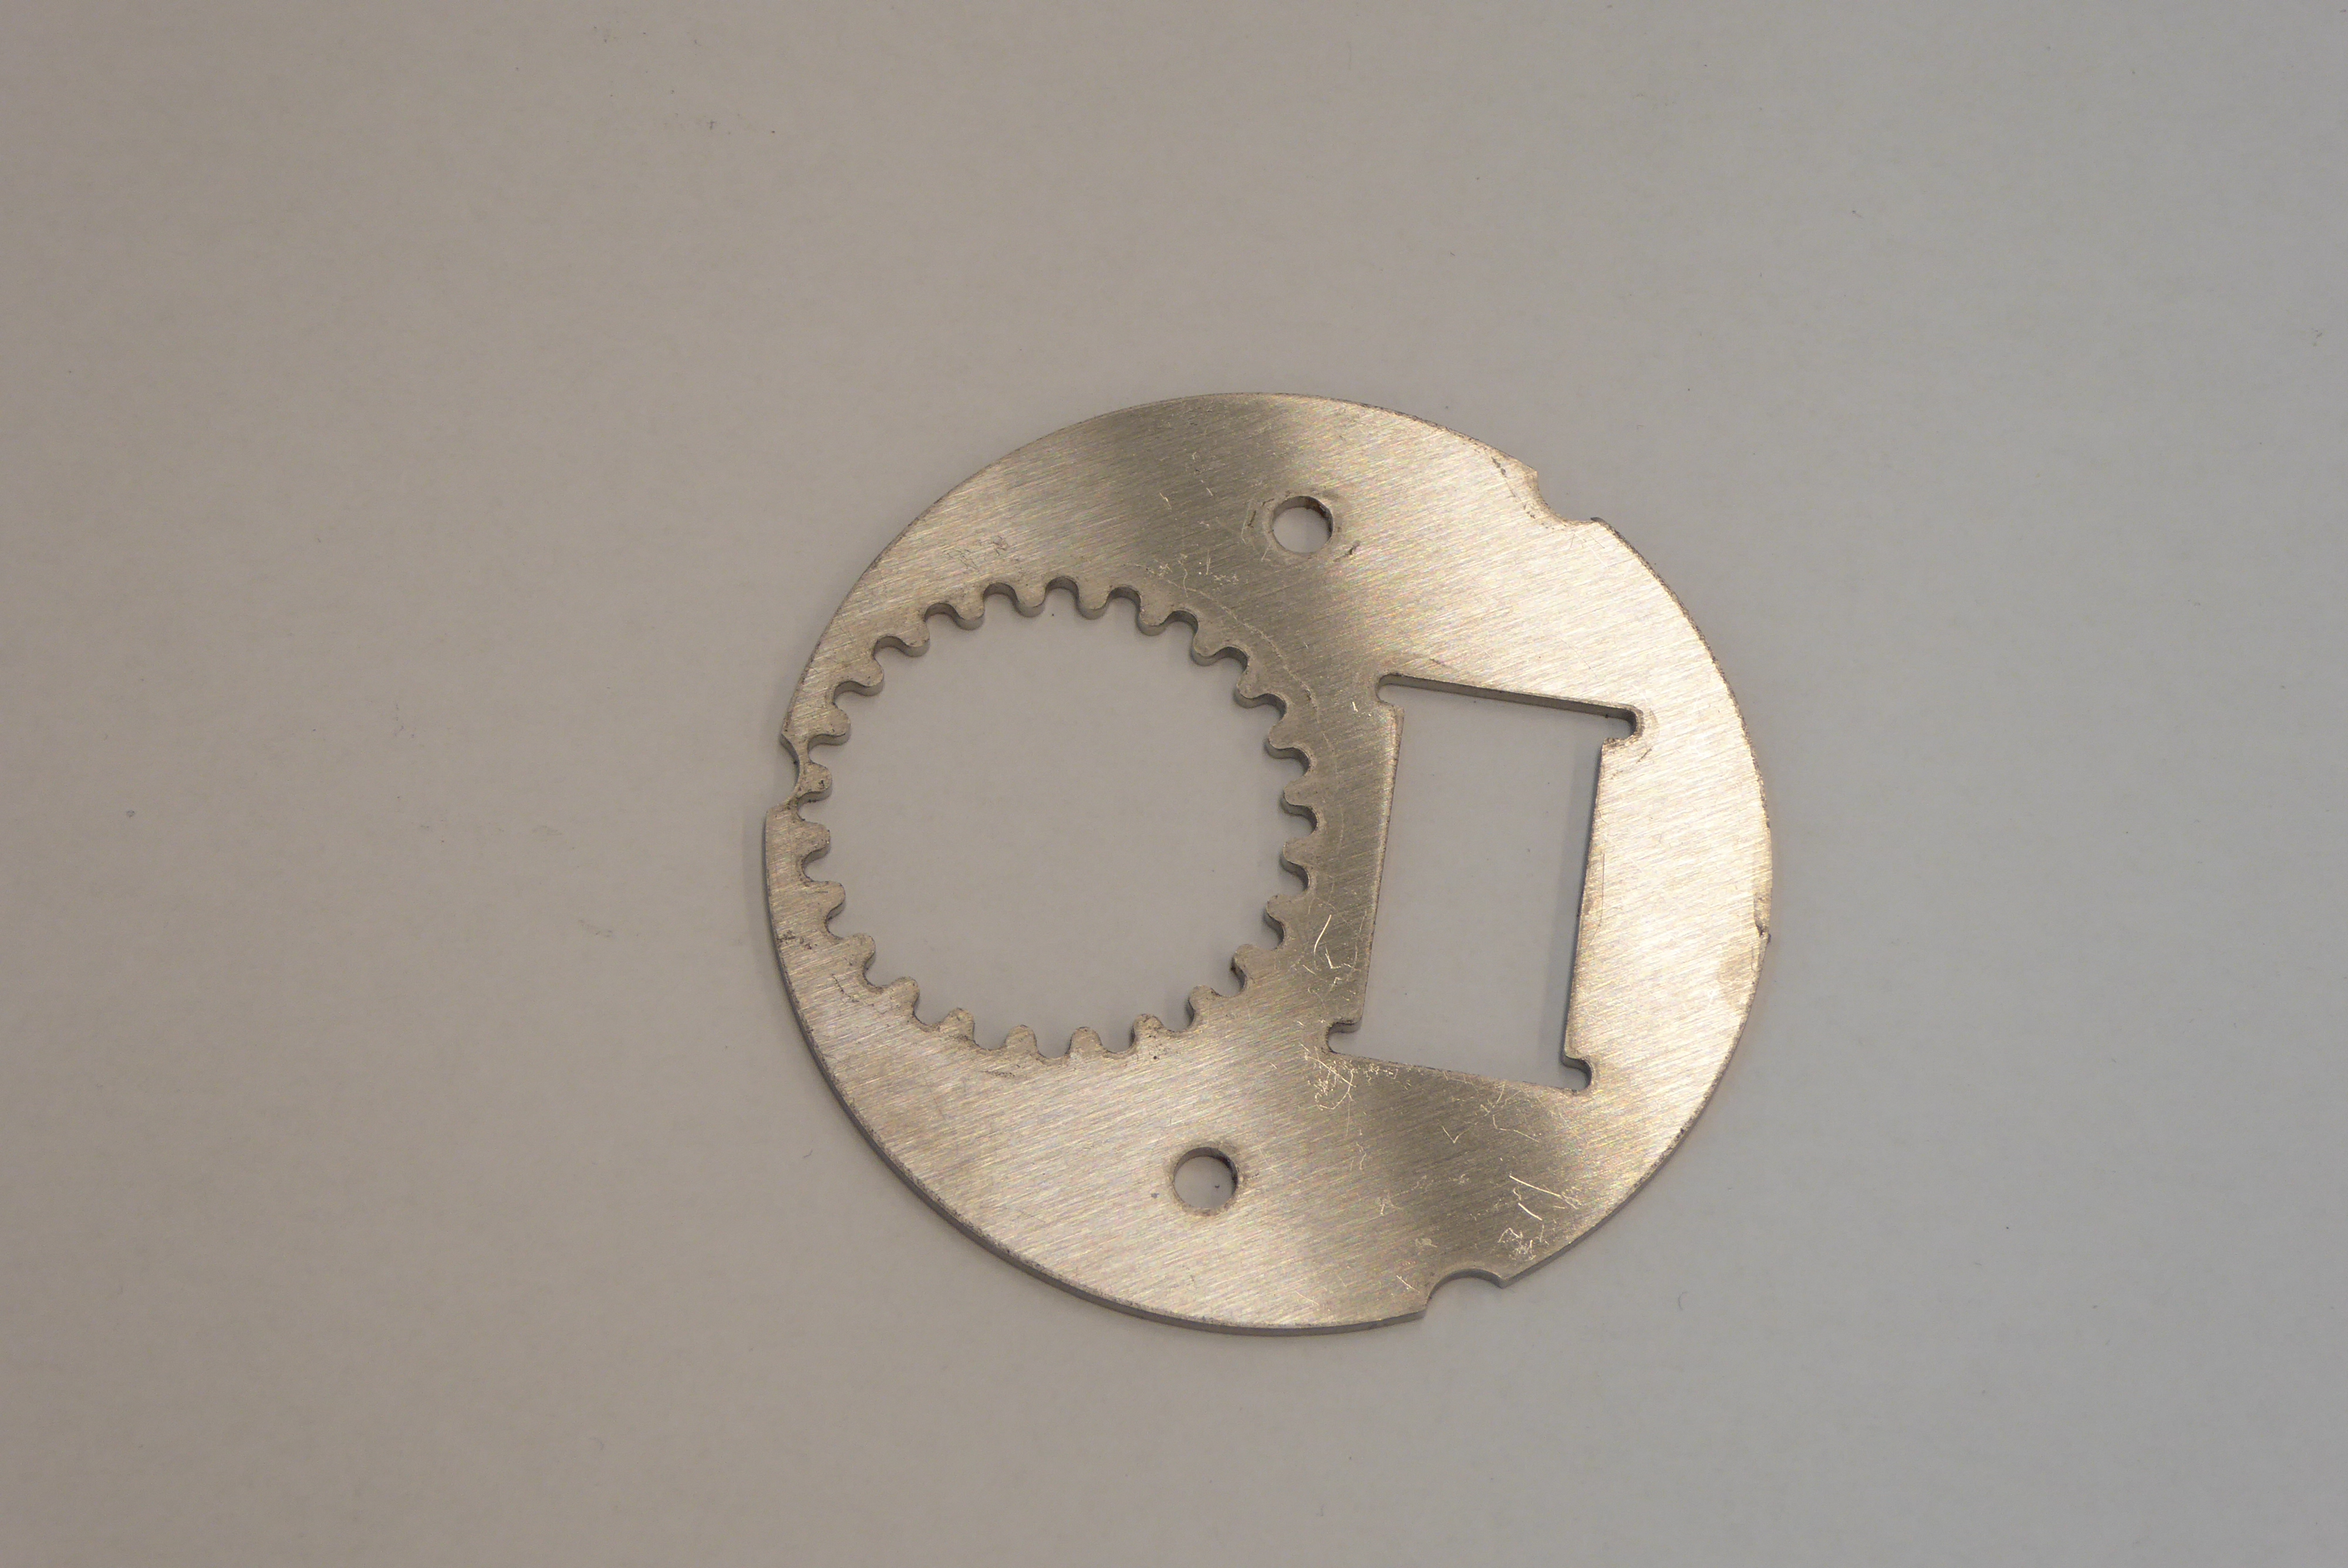
Label: Bottle Opener - Inlay